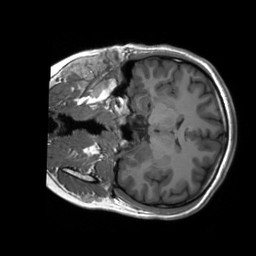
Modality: T1w
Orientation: coronal
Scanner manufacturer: siemens
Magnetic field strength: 3 T
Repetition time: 2.3 s
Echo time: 0.00207 s